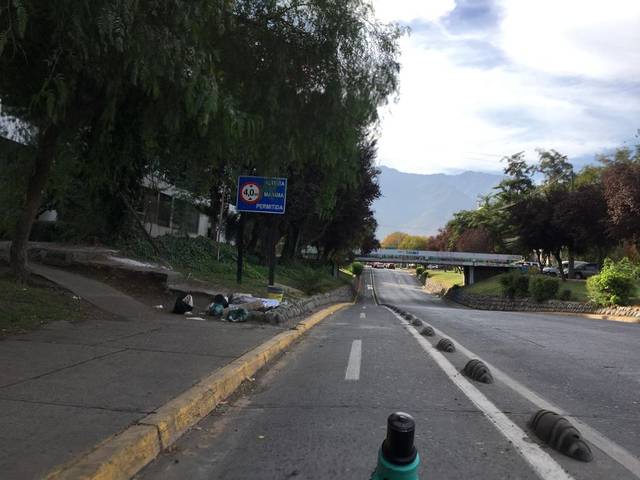
Region: Chile
Coordinates: -33.459, -70.583